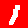
Digit: 1